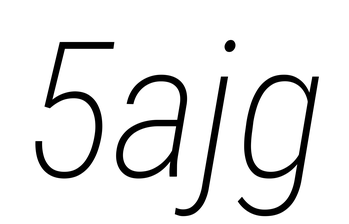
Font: Roboto-Italic_Condensed_ExtraLight_Italic